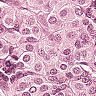
Metastatic tissue present: yes